I will show an image sequence of human cooking. I have annotated the images with numbered circles. Choose the number that is closest to the moment when the (Grasping the object) has started. You are a five-time world champion in this game. Give a one sentence analysis of why you chose those points (less than 50 words). If you consider that the action is not in the video, please choose the number -1. Provide your answer at the end in a json file of this format: {"points": []}
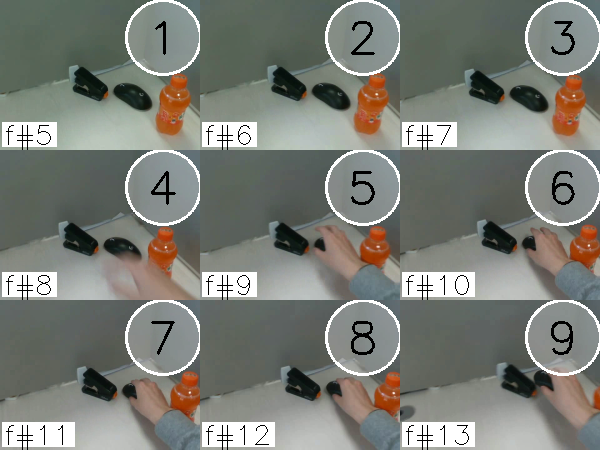
Frame 7 shows the clearest moment of hand-object contact.
{"points": [7]}